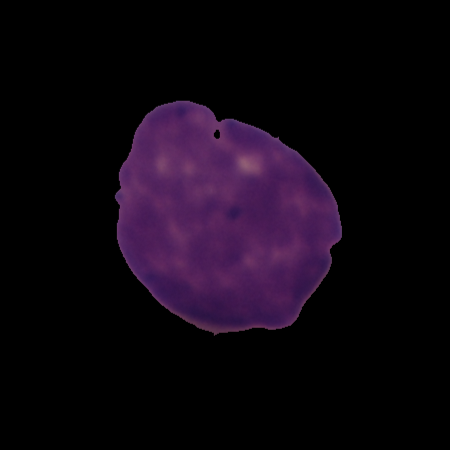
Label: cancer